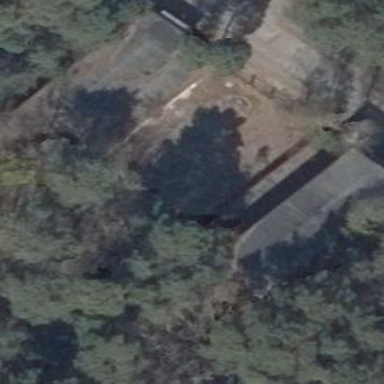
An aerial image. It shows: Ruins of building.